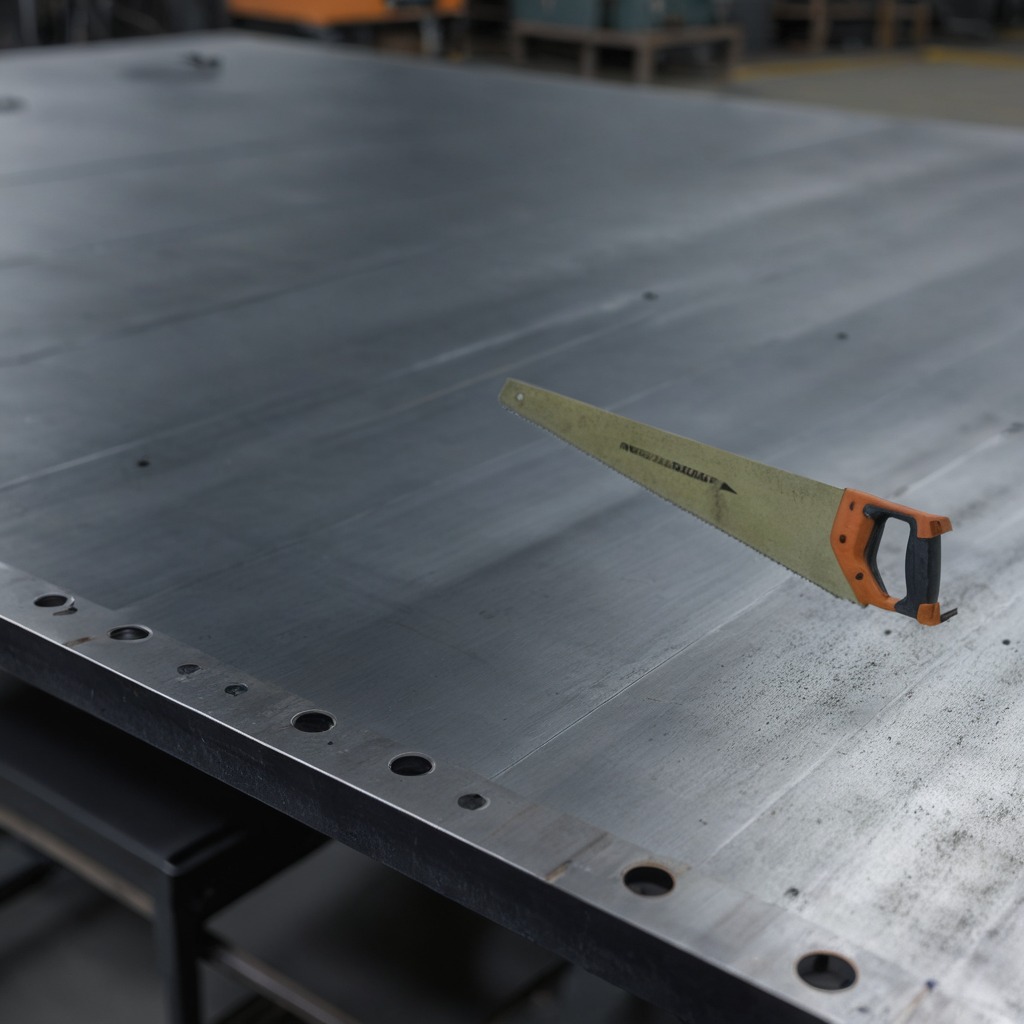
A metal saw is lying on the cold steel table in the mining workshop.